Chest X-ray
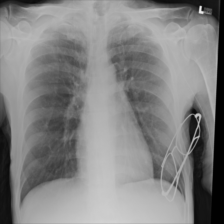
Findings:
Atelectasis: negative
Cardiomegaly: negative
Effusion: negative
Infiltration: negative
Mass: negative
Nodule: negative
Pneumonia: negative
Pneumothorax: negative
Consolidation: negative
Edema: negative
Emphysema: negative
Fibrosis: negative
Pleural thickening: negative
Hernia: negative